Question: Hello there i am having little problem. I have two tables in my database.

As you can see i am getting all employees in one tab, and what i am trying to achieve here is to display only relevant employees in given tab. So employees from Customer services wont be displayed in Sales tab for example.
'''
$query = mysql_query("SELECT * "."FROM employees, dept_emp "."WHERE employees.emp_no = dept_emp.emp_no");
'''
Thank you for looking and help :)
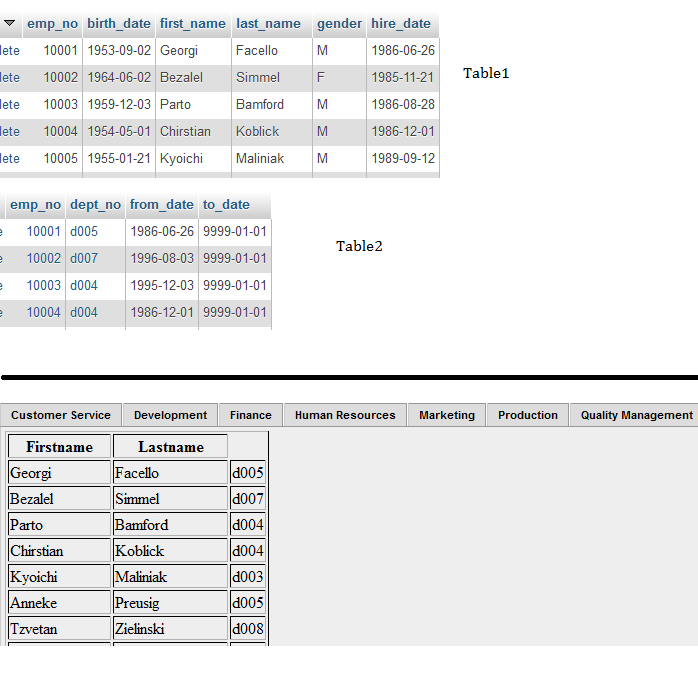
Answer: Your WHERE clause is useless as it is just restating a JOIN condition basically. Try this:
'''
SELECT *
FROM employees AS e
INNER JOIN dept_emp AS de ON e.emp_no = de.emp_no
WHERE de.dept_no = '?'
'''
Obviously the '?' would be substituted with the 'dept_no' value you are actually trying to filter on.
Per your question about seeting query limits/pagination, that is done via SQL 'LIMIT' clause. The clause can be expressed in a few different ways.
This first just returns a max number of rows:
'''
LIMIT 100 <-- shows first 100 rows from the result set
'''
The following two forms of syntax are used for pagination of results:
'''
LIMIT 0, 100 <-- show first 100 rows from the result set (start at 0 offset, and return a max of 100 rows
LIMIT 100, 100 <-- show rows 101-200 from the result set (start at 100 offset and return max of 100 rows)
'''
Or:
'''
LIMIT 100 OFFSET 0 <-- first 100 rows
LIMIT 100 OFFSET 100 <-- rows 101-200
'''
So putting it all together
'''
SELECT *
FROM employees AS e
INNER JOIN dept_emp AS de ON e.emp_no = de.emp_no
WHERE de.dept_no = '?'
ORDER BY e.emp_no
LIMIT 0,100
'''
Note that I also added an 'ORDER BY' clause. This is important for pagination in that just a regular unordered 'SELECT' doesn't guarantee order. If you tried to paginate without an 'ORDER BY' you could potentially get the same row returned in multiple "pages".